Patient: sex F, age 63
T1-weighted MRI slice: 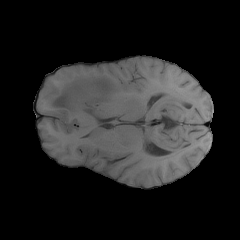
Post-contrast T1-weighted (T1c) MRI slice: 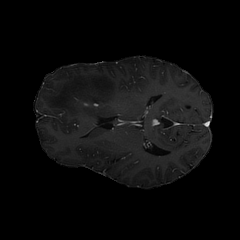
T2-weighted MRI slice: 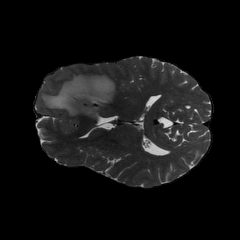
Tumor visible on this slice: yes
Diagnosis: Glioblastoma, IDH-wildtype
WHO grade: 4